Question: I managed to build a JavaFX app using gradle and javafxport but the apk fail to install on my device.
Here is my build.gradle:
'''
task wrapper(type: Wrapper) {
gradleVersion = '2.4'
}
buildscript {
repositories {
jcenter()
}
dependencies {
classpath 'org.javafxports:jfxmobile-plugin:1.0.0-b10'
}
}
apply plugin: 'org.javafxports.jfxmobile'
mainClassName = 'java.Main'
repositories {
jcenter()
}
jfxmobile {
ios {
forceLinkClasses = ['java.**.*']
}
android {
applicationPackage = 'com.superflush.java'
androidSdk = 'C:/Users/USERNAME/AppData/Local/Android/android-sdk'
}
}
'''
I managed to get my hands on standard 4.4.2 ARM phone so it installs but it wont run (blackscreen) and here is the logcat error output at execution:
'''
E/DalvikLauncher(12088): java.lang.ClassNotFoundException: Didn't find class "application.Main" on path: DexPathList[[zip file "/data/app/com.superflu
sh.java-2.apk"],nativeLibraryDirectories=[/data/app-lib/com.superflush.java-2, /vendor/lib, /system/lib]]
E/DalvikLauncher(12088): at dalvik.system.BaseDexClassLoader.findClass(BaseDexClassLoader.java:56)
E/DalvikLauncher(12088): at java.lang.ClassLoader.loadClass(ClassLoader.java:497)
E/DalvikLauncher(12088): at java.lang.ClassLoader.loadClass(ClassLoader.java:457)
E/DalvikLauncher(12088): at javafxports.android.DalvikLauncher.resolveApplicationClass(DalvikLauncher.java:232)
E/DalvikLauncher(12088): at javafxports.android.DalvikLauncher.launchApp(DalvikLauncher.java:134)
E/DalvikLauncher(12088): at javafxports.android.FXDalvikEntity.getLauncherAndLaunchApplication(FXDalvikEntity.java:118)
E/DalvikLauncher(12088): at javafxports.android.FXDalvikEntity.surfaceCreated(FXDalvikEntity.java:144)
E/DalvikLauncher(12088): at android.view.SurfaceView.updateWindow(SurfaceView.java:572)
E/DalvikLauncher(12088): at android.view.SurfaceView.access$000(SurfaceView.java:86)
E/DalvikLauncher(12088): at android.view.SurfaceView$3.onPreDraw(SurfaceView.java:175)
E/DalvikLauncher(12088): at android.view.ViewTreeObserver.dispatchOnPreDraw(ViewTreeObserver.java:847)
E/DalvikLauncher(12088): at android.view.ViewRootImpl.performTraversals(ViewRootImpl.java:1871)
E/DalvikLauncher(12088): at android.view.ViewRootImpl.doTraversal(ViewRootImpl.java:1000)
E/DalvikLauncher(12088): at android.view.ViewRootImpl$TraversalRunnable.run(ViewRootImpl.java:5670)
E/DalvikLauncher(12088): at android.view.Choreographer$CallbackRecord.run(Choreographer.java:761)
E/DalvikLauncher(12088): at android.view.Choreographer.doCallbacks(Choreographer.java:574)
E/DalvikLauncher(12088): at android.view.Choreographer.doFrame(Choreographer.java:544)
E/DalvikLauncher(12088): at android.view.Choreographer$FrameDisplayEventReceiver.run(Choreographer.java:747)
E/DalvikLauncher(12088): at android.os.Handler.handleCallback(Handler.java:733)
E/DalvikLauncher(12088): at android.os.Handler.dispatchMessage(Handler.java:95)
E/DalvikLauncher(12088): at android.os.Looper.loop(Looper.java:136)
E/DalvikLauncher(12088): at android.app.ActivityThread.main(ActivityThread.java:5149)
E/DalvikLauncher(12088): at java.lang.reflect.Method.invokeNative(Native Method)
E/DalvikLauncher(12088): at java.lang.reflect.Method.invoke(Method.java:515)
E/DalvikLauncher(12088): at com.android.internal.os.ZygoteInit$MethodAndArgsCaller.run(ZygoteInit.java:791)
E/DalvikLauncher(12088): at com.android.internal.os.ZygoteInit.main(ZygoteInit.java:607)
E/DalvikLauncher(12088): at dalvik.system.NativeStart.main(Native Method)
'''
Here is my project structure, Main.java being the main:

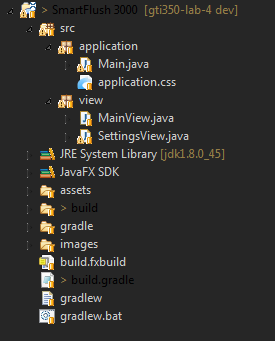
Answer: First of all, under 'mainClassName' you should add the name of you main class (let say 'JavaFXApp'), including the package. something like this:
'''
mainClassName = 'com.superflush.java.JavaFXApp'
'''
Inside 'android', you don't need the 'applicationPackage' line.
Once you have successfully built your apk, if you install it on your device, try to run it. Keep it connected, and run 'adb logcat' on the command line to see all the output and find any possible exception, if it doesn't work.
Based on the last changes on the OP answer, this is a more proper answer.
For starters, the Main java class should be inside a package properly named. You must follow Android package name convention rules, so something like this will work:
'''
package com.julioqc.superflush;
'''
Also note, you will find your main class under these folders:
'''
src/main/java/com/julioqc/superFlush/Main.java
'''
(Note 'main/java' is not part of the name of the package).
Accordingly, you should have your resources under the same structure of folders:
'''
src/main/resources/com/julioqc/superFlush/application.css
src/main/resources/com/julioqc/superFlush/Image.jpg ...
'''
Finally, this should be the file:
'''
buildscript {
repositories {
jcenter()
}
dependencies {
classpath 'org.javafxports:jfxmobile-plugin:1.0.0-b10'
}
}
apply plugin: 'org.javafxports.jfxmobile'
mainClassName = 'com.julioqc.superflush.Main'
repositories {
jcenter()
}
jfxmobile {
ios {
forceLinkClasses = ['com.julioqc.superflush.**.*']
}
android {
androidSdk = 'C:/Users/<user>/AppData/Local/Android/android-sdk'
}
}
'''